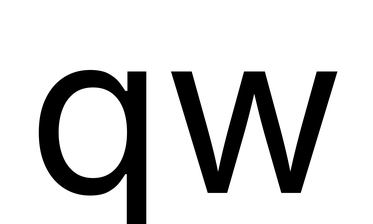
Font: Inter_Regular